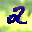
Label: 2